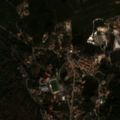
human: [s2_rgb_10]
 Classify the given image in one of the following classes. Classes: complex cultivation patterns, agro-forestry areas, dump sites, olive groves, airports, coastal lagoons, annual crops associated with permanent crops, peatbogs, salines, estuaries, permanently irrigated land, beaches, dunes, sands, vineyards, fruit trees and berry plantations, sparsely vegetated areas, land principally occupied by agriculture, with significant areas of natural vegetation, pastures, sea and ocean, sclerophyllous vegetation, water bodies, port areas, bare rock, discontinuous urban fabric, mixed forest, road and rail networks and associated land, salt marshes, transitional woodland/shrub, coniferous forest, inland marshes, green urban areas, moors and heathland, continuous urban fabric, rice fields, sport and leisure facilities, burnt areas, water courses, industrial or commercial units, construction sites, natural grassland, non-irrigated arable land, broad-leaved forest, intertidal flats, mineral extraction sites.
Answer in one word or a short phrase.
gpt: discontinuous urban fabric, sclerophyllous vegetation, transitional woodland/shrub